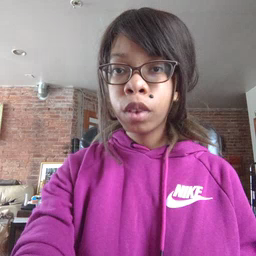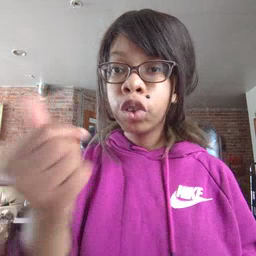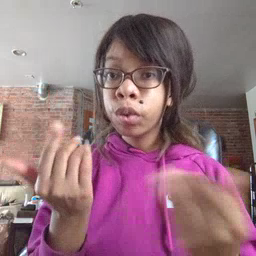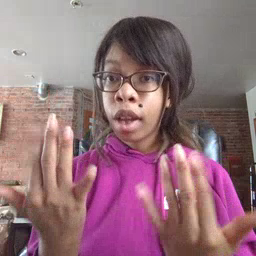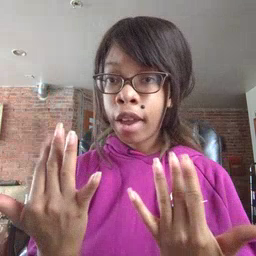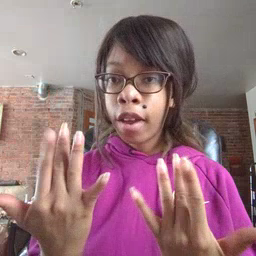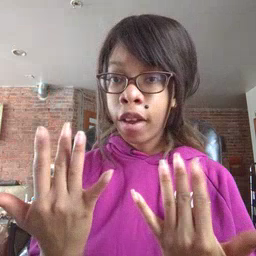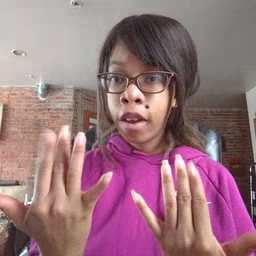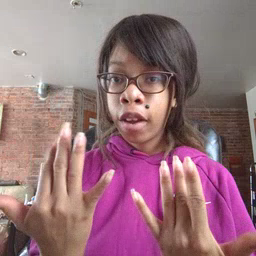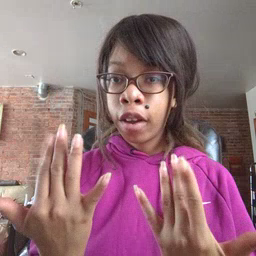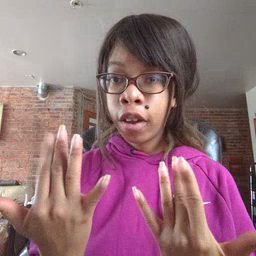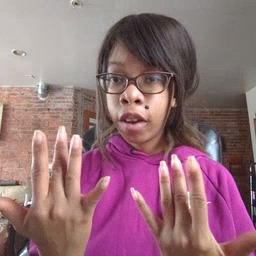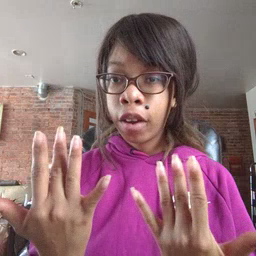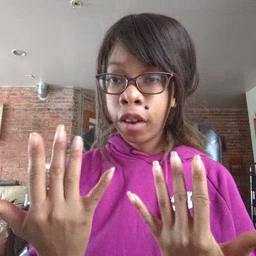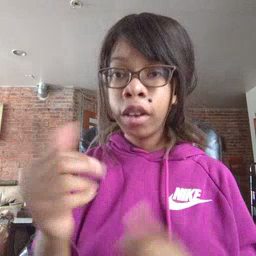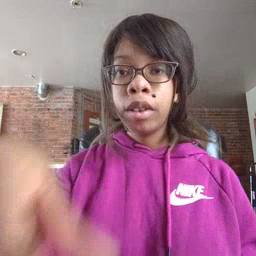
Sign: wait